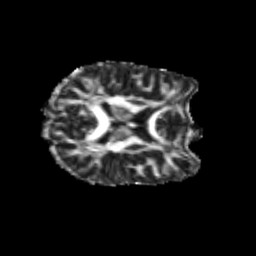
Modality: FA
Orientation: axial
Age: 18
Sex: female
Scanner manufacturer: siemens
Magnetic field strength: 3 T
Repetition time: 3.5 s
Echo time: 0.113 s